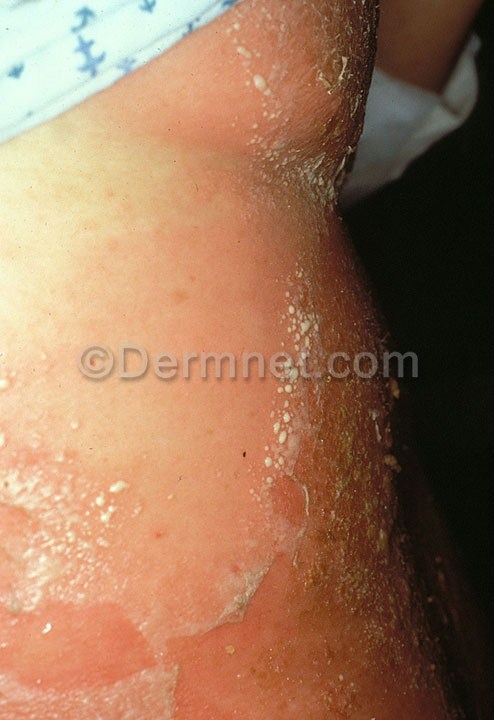
Disease: Vasculitis Photos